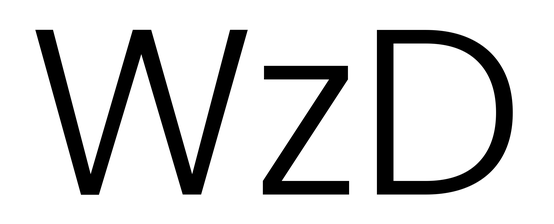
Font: Poppins-Light